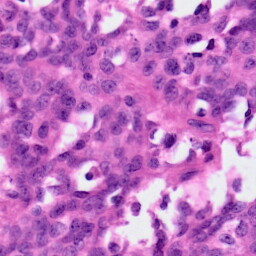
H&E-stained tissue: Ovarian